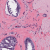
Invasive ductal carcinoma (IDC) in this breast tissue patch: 0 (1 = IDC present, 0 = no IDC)